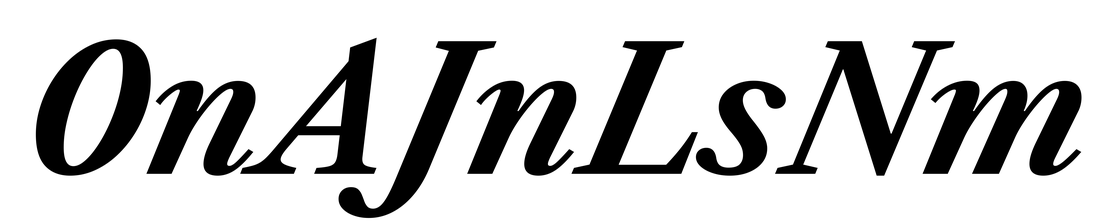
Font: LibreCaslonText-Italic_Bold_Italic